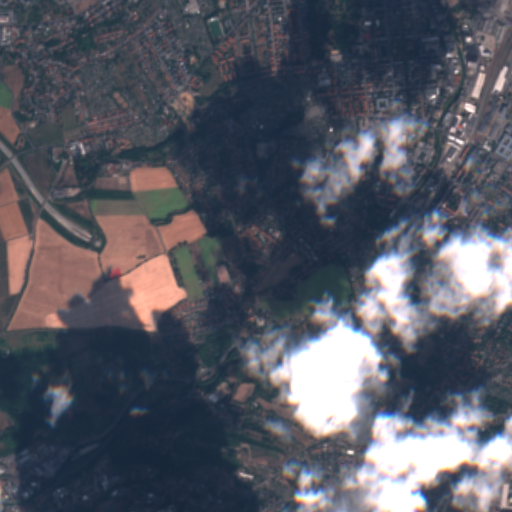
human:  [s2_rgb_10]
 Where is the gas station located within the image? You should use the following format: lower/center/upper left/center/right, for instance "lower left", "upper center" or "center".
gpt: The gas station is located in the upper right of the image.
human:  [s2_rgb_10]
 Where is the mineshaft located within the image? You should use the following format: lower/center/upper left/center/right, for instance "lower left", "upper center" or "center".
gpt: The mineshaft is located in the lower left of the image.
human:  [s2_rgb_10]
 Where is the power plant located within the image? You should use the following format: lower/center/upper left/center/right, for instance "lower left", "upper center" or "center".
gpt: The power plant is located in the upper right of the image.
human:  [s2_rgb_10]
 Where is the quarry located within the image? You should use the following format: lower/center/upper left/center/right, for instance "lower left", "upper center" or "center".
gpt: The quarry is located in the lower center of the image.
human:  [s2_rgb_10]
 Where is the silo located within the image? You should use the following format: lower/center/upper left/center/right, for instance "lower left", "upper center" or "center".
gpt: The silo is located in the lower left of the image.
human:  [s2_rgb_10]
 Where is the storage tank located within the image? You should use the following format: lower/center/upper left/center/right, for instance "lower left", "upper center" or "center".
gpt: The storage tank is located in the lower right of the image.
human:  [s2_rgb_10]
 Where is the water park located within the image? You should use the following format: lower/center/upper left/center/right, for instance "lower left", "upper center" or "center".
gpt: The water park is located in the center right of the image.
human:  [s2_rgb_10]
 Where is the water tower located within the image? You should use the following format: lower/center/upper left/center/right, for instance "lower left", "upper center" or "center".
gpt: The water tower is located in the lower left of the image.
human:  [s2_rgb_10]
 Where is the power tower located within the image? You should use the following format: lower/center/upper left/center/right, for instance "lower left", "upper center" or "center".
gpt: There is no power tower in the image.